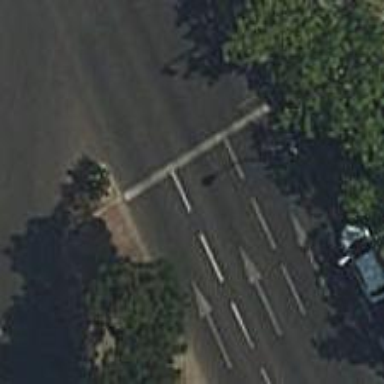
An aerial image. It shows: Road with traffic signals.